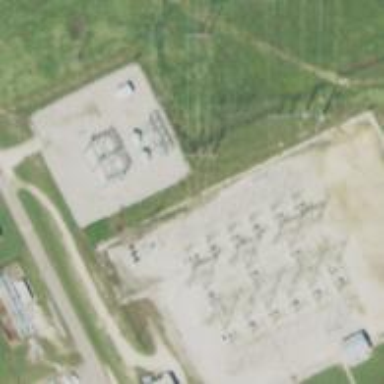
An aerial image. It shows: Switch for power supply.